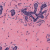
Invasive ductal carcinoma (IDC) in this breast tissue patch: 0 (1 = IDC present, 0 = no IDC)